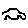
Label: car